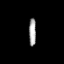
Tissue: prostate
Cell type: Fibroblasts
Senescence score: 0.6986
Nuclear area (px): 192
Mean DAPI intensity: 167.016